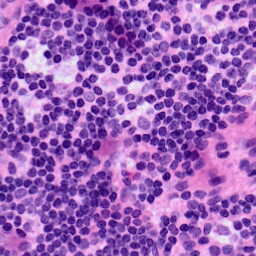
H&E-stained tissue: LymphNode